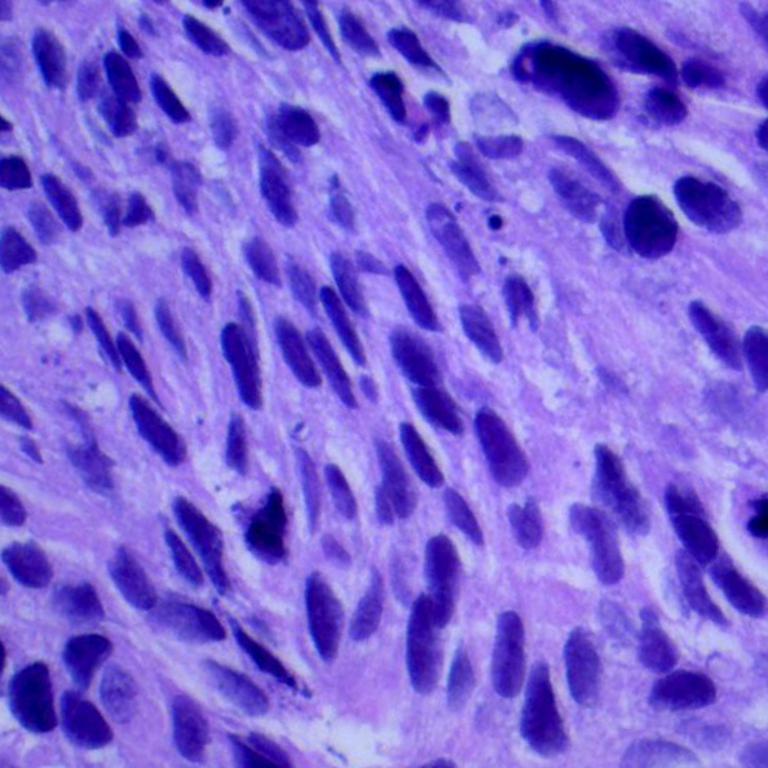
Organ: lung
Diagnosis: squamous carcinomas